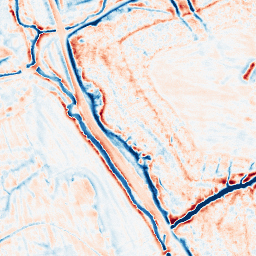
Category: edge_preserving
Decomposition family: bilateral
Decomposition parameters: d: 15
sigma_color: 75
sigma_space: 150
Upsampling method: bicubic
Upsampling parameters: scale: 4
Upsampling scale: 4